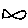
Label: fish